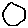
Label: circle